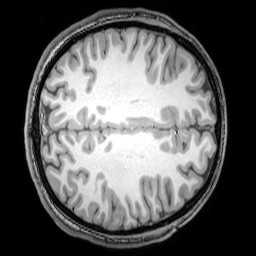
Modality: T1w
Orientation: axial
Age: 23
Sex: male
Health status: healthy
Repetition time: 0.081 s
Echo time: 0.037 s